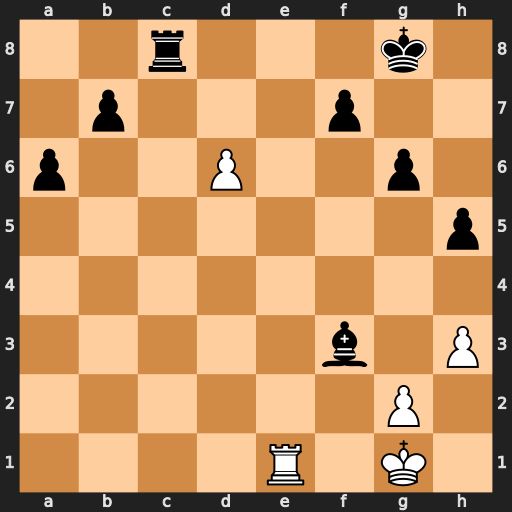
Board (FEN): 2r3k1/1p3p2/p2P2p1/7p/8/5b1P/6P1/4R1K1
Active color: w
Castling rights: -
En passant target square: -
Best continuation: d7 Rd8 Re8+ Kg7 Rxd8 Bc6 Rg8+ Kxg8 d8=Q+